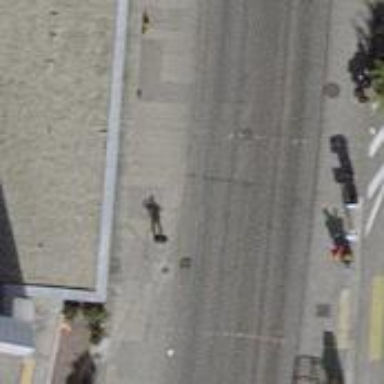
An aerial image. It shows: Tram stop for public transport.